Question: I am implementing an app with a trackbar which itself is a view and it needs to display the minimum and maximum values (of the variable which is associated with the bar) so I have added two labels to the top left and top right of it. Think of something like this without an enabled slider:

I would like to be able to shrink or magnify this view with pinch gesture and the below code does work fine :
'''
-(void) handlePinch:(UIPinchGestureRecognizer *)gr
{
//Shrinking
if(gr.scale < 1)
{
//Get screen width
CGFloat screenWidth = [UIScreen mainScreen].bounds.size.width;
//If the view's would be size is smaller than half the screen's size then don't do anything
//Otherwise shrink the view
if(self.frame.size.width * gr.scale >= screenWidth / 2)
{
//Only scale on x axis, y axes stays the same
self.transform = CGAffineTransformScale(self.transform, gr.scale, 1);
}
}
//Magnifying
else if (gr.scale > 1)
{
//Only scale on x axis, y axes stays the same
self.transform = CGAffineTransformScale(self.transform, gr.scale, 1);
}
//Set scale amount back to 1
gr.scale = 1;
}
'''
The problem is when the view is shrank the labels on top left and right are also shrank and their font size gets smaller. Since I scale the view only horizontally this looks bizarre. I want to set the labels' size constant and shrink everything else inside the view.
I have tried to assign a new frame rectangle with the original labels' sizes after shrinking but it didn't work.Do you have any tips?
edit : Setting minimumFontSize property did not work either (I don't try minimumScaleFactor because I'm still using ios 5 sdk)
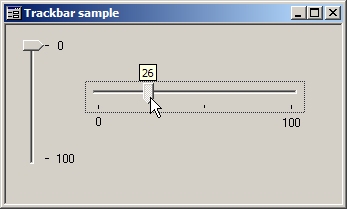
Answer: I found the solution in separating my trackbar from the view that shall support pinch gesture. It was bad design to include trackbar in it beforehand, check your ui design before putting effort on more complicated stuff.